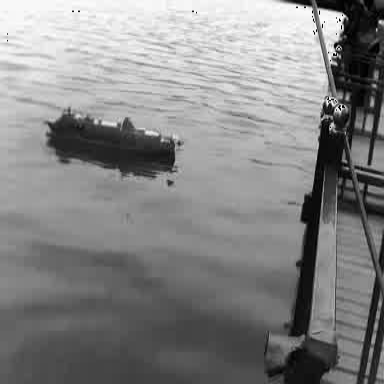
There is a container_ship in the infrared image.